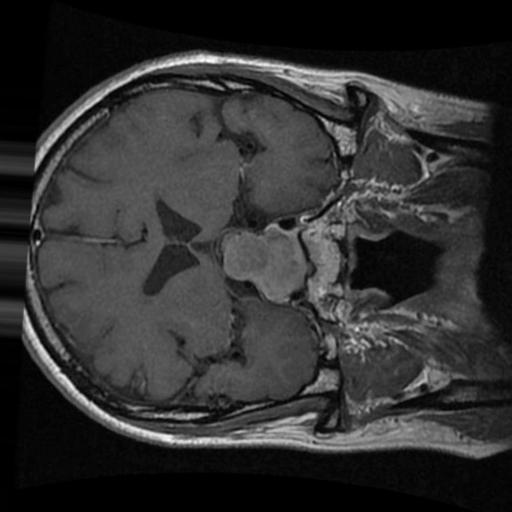
Label: brain_tumor